Question: I'm trying to make a simple Servlets + JSP project. It's structure looks like this:

index.jsp:
'''
<%@ page contentType="text/html;charset=UTF-8" language="java" %>
<html>
<head>
<title>App</title>
<link rel="stylesheet" type="text/css" href="../css/style.css"/>
</head>
<body>
<h1>Header</h1>
</body>
</html>
'''
style.css:
'''
body {
background-color: beige;
}
'''
web.xml:
'''
<web-app>
<display-name>App</display-name>
<servlet>
<servlet-name>IndexServlet</servlet-name>
<servlet-class>com.example.web.IndexServlet</servlet-class>
</servlet>
<servlet-mapping>
<servlet-name>IndexServlet</servlet-name>
<url-pattern>/</url-pattern>
</servlet-mapping>
</web-app>
'''
When I start the application and open it in the browser I see the index.jsp page but it's background is white so the css isn't working there.
What could be the problem?
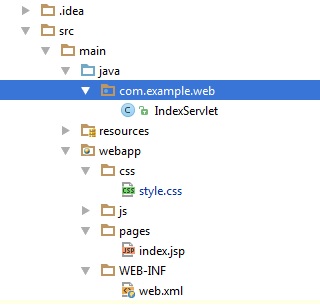
Answer: There are two problems in your app:
1. In JSP, you should use ${pageContext.request.contextPath} to append the base path for your URLs. With this, you can be sure you will use absolute path instead of relative path for your URLs. So, this: <link rel="stylesheet" type="text/css" href="../css/style.css"/>
Will be <link rel="stylesheet" type="text/css" href="${pageContext.request.contextPath}/css/style.css"/>
This can also be accomplished by using <c:url> from JSTL: <link rel="stylesheet" type="text/css" href="<c:url value='/css/style.css' />"/>
2. Your servlet is mapping to every request made in your app. Note that this includes simple requests for resources like this CSS file. If you're not handling these requests successfully, you may get an error response or an empty response or whatever, depends on how you handle the request for CSS files in the servlet. I recommend you to change the URL pattern for your servlet to map to specific paths instead. <servlet-mapping>
<servlet-name>IndexServlet</servlet-name>
<url-pattern>/index</url-pattern>
</servlet-mapping>